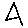
Label: triangle